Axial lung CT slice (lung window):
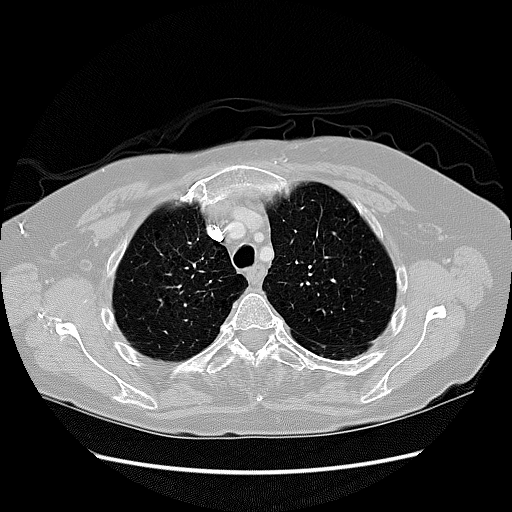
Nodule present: no